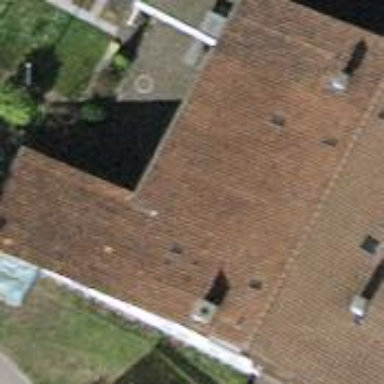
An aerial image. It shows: Terrace building.